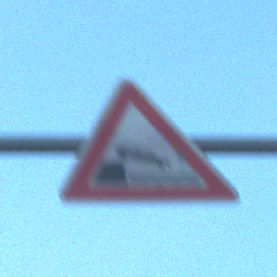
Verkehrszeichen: Ufer
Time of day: SunriseSunset
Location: Outdoor (Nature)
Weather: PartlyCloudy
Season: NotSpecified
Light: Natural